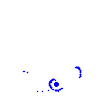
Particle: kaon